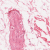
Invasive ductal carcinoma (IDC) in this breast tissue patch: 0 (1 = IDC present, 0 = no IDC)